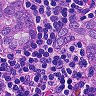
Metastatic tissue present: yes